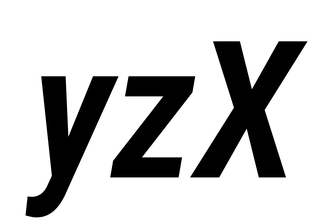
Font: Roboto-Italic_Condensed_SemiBold_Italic